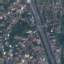
Land use / land cover: Highway